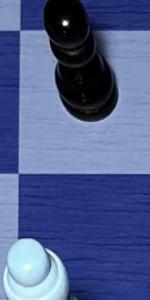
Label: Empty